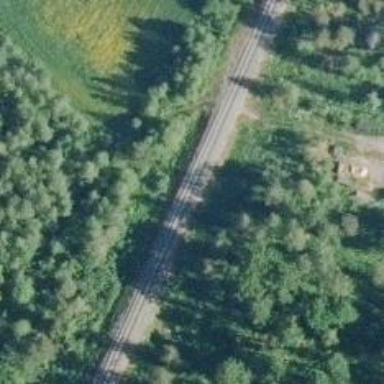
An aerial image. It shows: Railway track of B1 class.